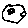
Label: moon